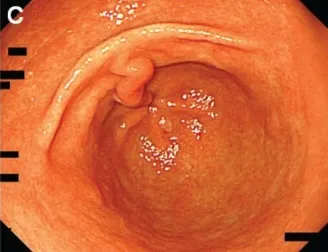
Esophagogastroduodenoscopy images of Case 2.
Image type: endoscopy (gi_endoscopy)